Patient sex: F
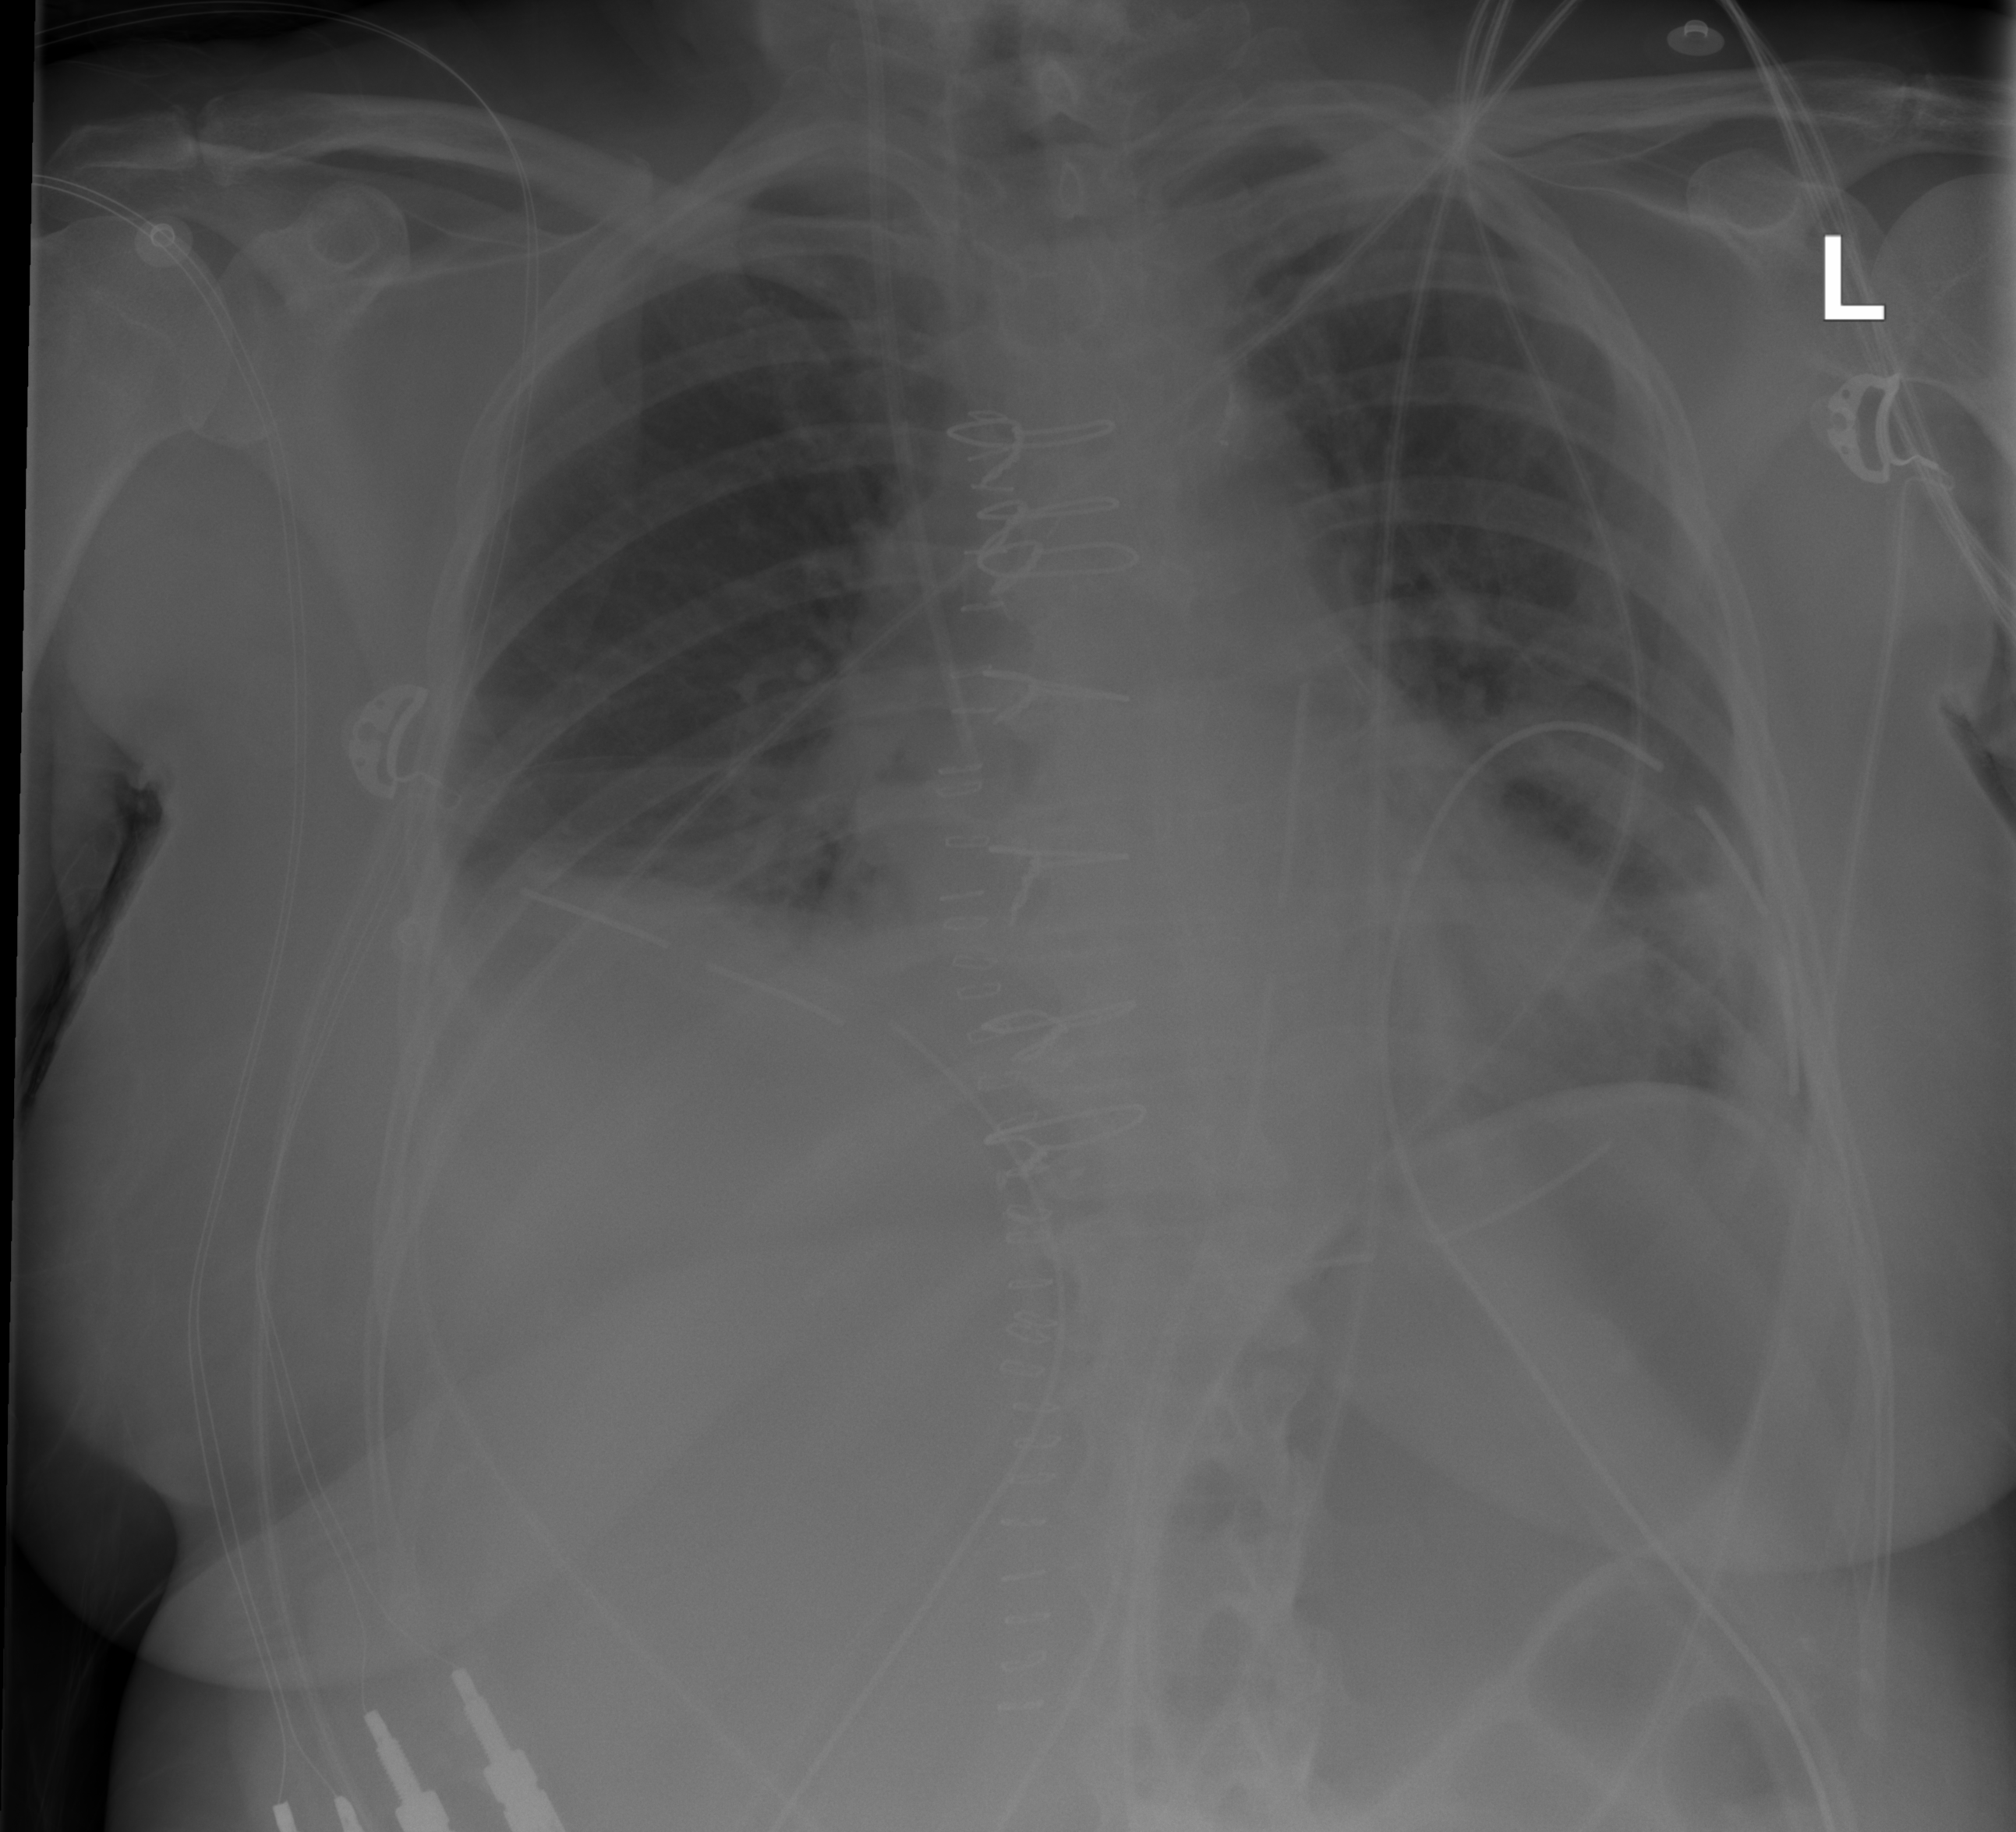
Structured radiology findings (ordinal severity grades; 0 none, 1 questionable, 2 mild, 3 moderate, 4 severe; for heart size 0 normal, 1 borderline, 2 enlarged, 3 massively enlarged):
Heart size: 0
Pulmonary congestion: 0
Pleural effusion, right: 1
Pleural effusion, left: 0
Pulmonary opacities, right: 0
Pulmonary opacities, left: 0
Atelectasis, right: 2
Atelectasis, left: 2